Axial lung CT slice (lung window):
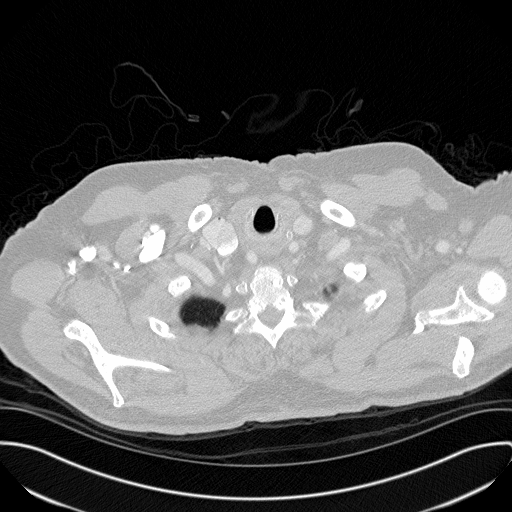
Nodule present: no